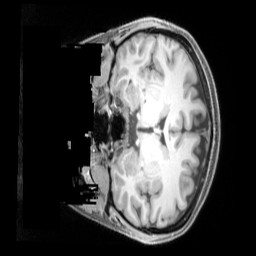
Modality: T1w
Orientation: coronal